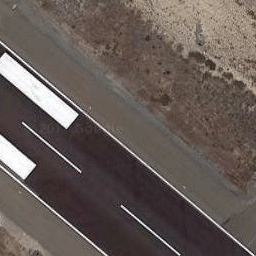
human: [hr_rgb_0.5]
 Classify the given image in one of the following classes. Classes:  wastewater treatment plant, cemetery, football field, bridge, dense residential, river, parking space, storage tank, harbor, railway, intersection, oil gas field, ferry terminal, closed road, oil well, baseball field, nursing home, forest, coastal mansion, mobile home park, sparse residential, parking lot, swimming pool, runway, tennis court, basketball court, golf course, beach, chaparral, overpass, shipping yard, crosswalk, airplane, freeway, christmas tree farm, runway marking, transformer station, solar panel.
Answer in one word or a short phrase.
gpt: runway